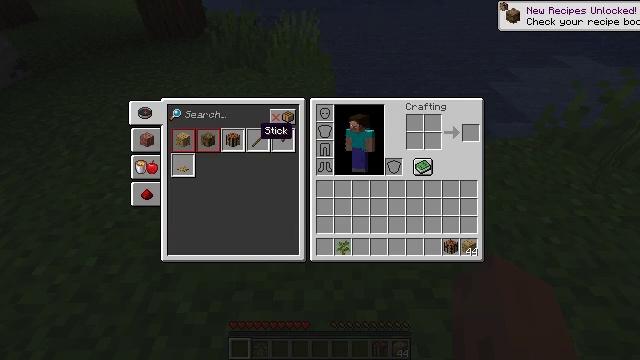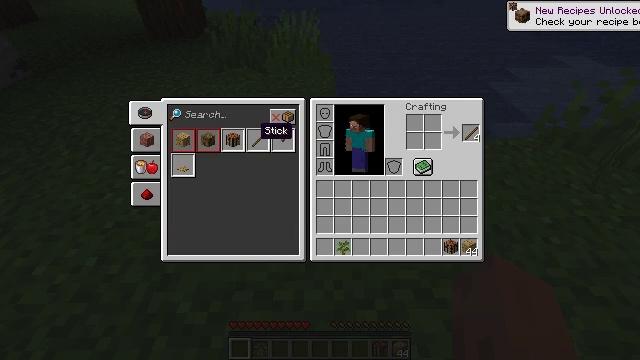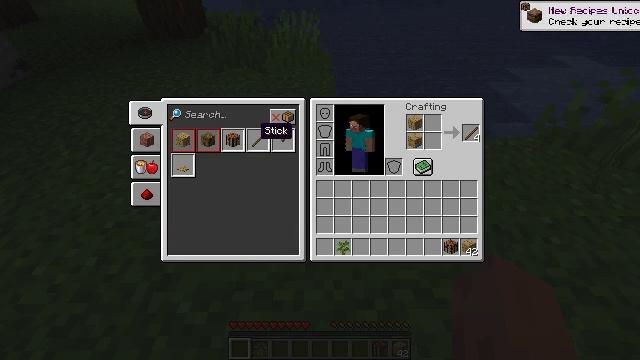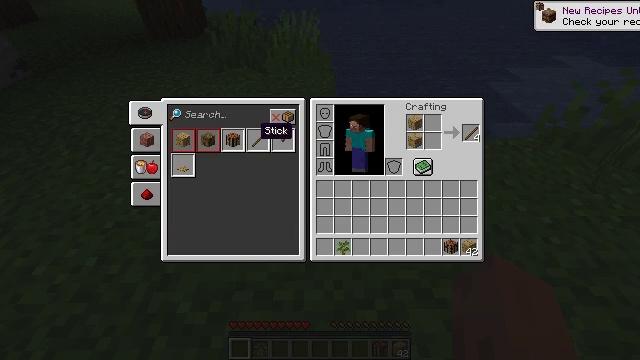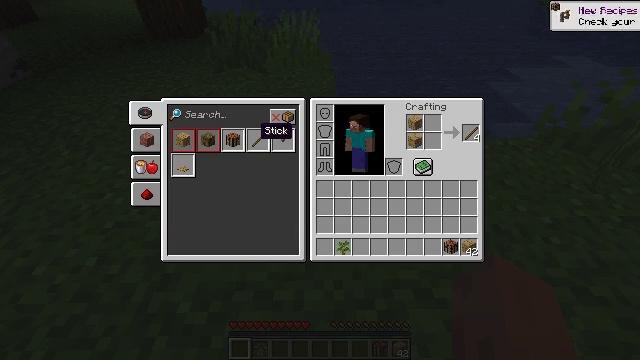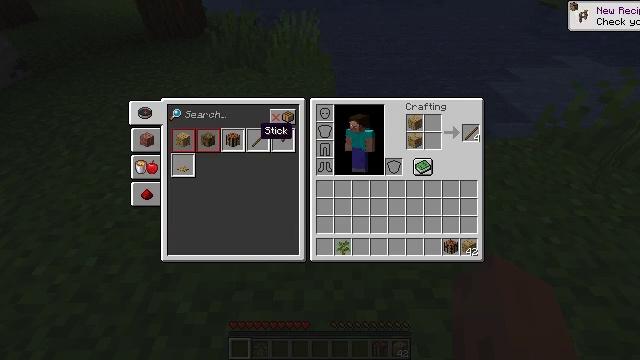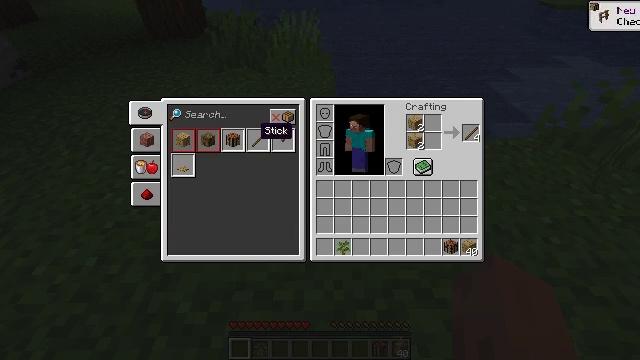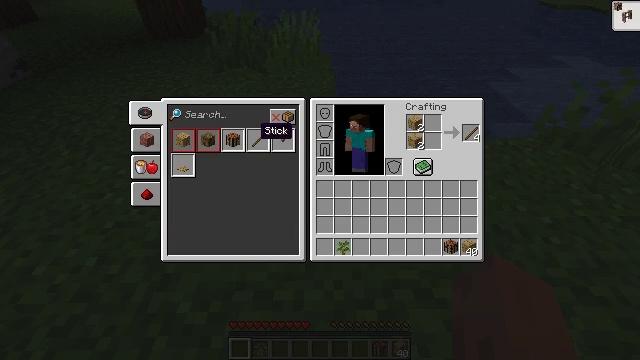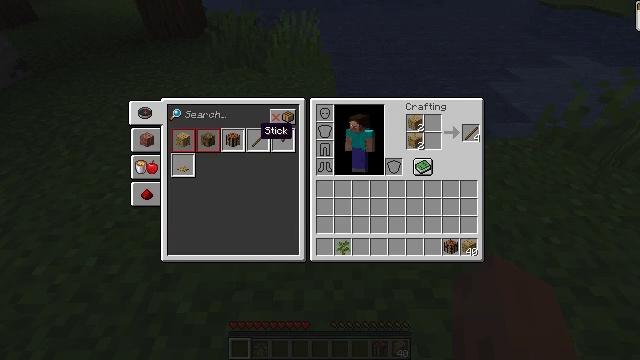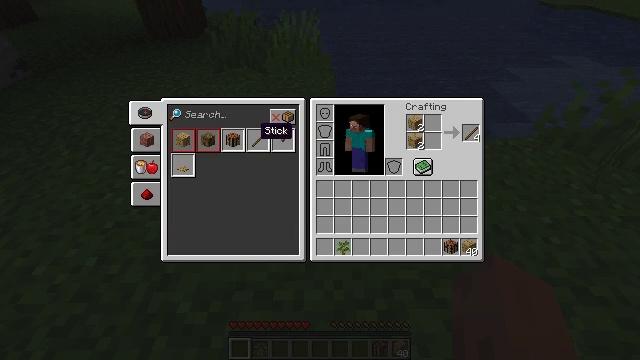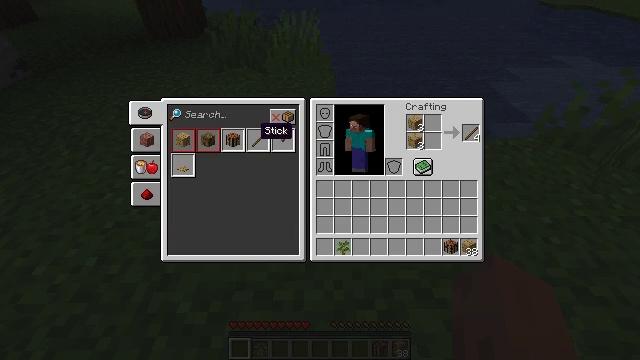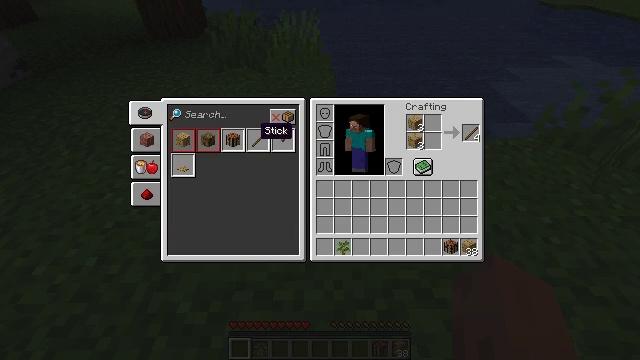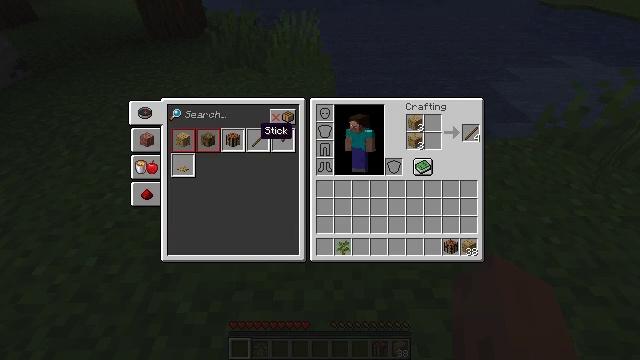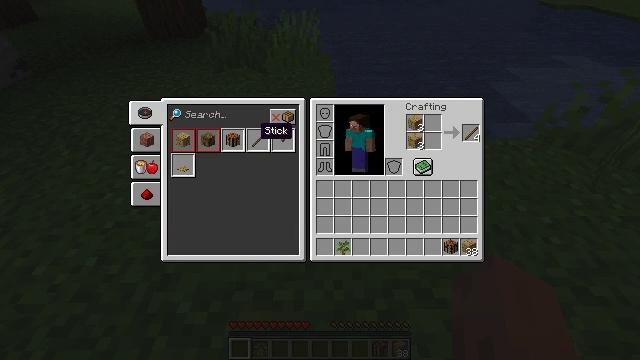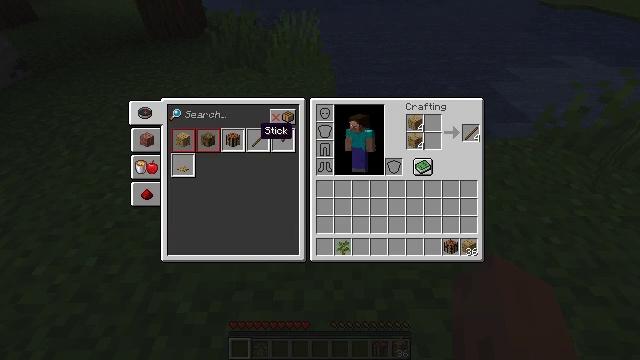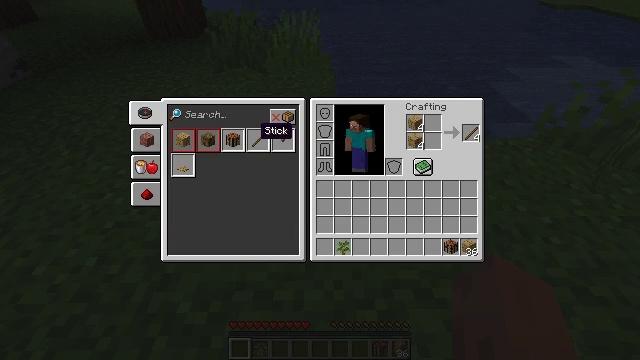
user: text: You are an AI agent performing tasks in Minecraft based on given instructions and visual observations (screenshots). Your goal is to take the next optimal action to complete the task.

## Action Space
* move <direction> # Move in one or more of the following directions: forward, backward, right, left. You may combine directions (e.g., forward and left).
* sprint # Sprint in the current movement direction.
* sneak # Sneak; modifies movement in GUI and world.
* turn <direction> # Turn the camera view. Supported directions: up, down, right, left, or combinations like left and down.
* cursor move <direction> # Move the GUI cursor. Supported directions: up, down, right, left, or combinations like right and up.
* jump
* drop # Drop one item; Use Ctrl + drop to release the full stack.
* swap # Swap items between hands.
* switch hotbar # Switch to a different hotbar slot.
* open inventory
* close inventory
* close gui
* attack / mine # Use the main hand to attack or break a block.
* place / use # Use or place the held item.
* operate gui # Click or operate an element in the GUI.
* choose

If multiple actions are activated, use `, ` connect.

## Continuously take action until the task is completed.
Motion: motion action
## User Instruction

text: Get sticks from combining two wooden planks.
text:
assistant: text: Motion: operate gui
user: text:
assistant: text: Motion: operate gui
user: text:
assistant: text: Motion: no_op
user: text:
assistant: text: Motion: operate gui
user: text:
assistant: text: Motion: operate gui
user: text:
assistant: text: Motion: operate gui
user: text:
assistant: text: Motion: no_op
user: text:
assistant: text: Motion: operate gui
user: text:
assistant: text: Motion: operate gui
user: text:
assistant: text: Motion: operate gui
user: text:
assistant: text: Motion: operate gui
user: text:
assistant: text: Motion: no_op
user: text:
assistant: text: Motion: operate gui
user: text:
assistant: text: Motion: operate gui
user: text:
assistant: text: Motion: operate gui
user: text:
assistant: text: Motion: operate gui
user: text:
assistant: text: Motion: no_op
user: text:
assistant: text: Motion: no_op
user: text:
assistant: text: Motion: no_op
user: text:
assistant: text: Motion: no_op
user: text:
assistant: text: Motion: no_op
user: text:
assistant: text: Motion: no_op
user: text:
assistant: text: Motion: no_op
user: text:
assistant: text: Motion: no_op
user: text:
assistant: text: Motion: no_op
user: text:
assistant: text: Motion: no_op
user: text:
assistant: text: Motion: no_op
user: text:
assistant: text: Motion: no_op
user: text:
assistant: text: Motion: operate gui
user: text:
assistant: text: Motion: operate gui